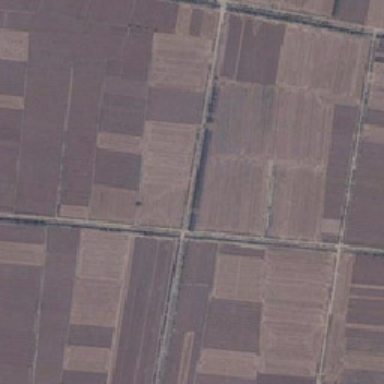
The ground is brown and the road is brown .